Interaction volume radius: 10 \u00c5
Interaction volume height: 45 \u00c5
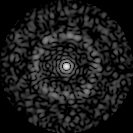
Disorder parameter: 0.8471